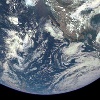
Label: cloud